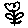
Label: flower